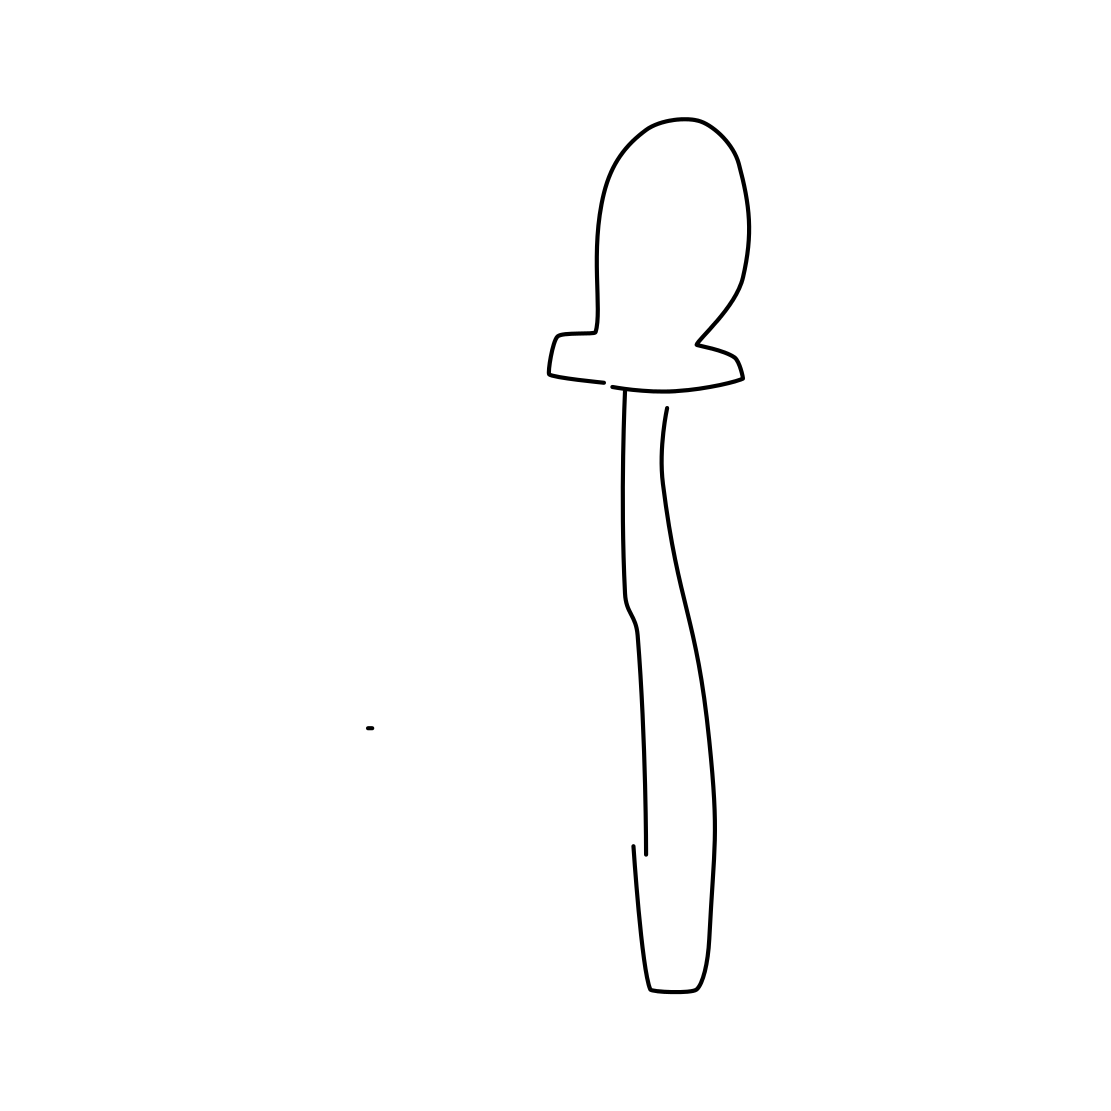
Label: screwdriver